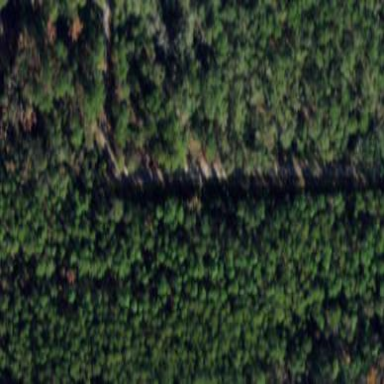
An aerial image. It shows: Forest with needle-leaved trees.